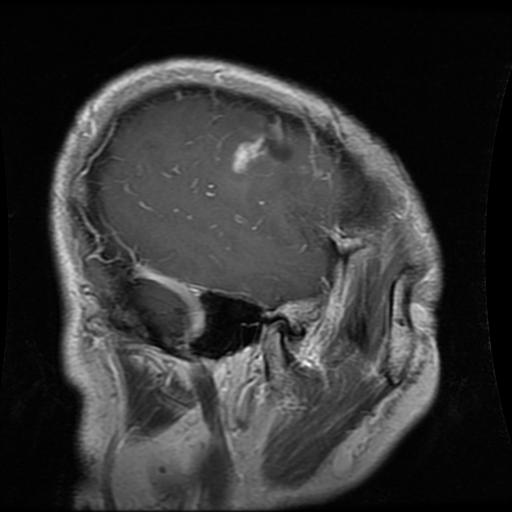
Label: glioma